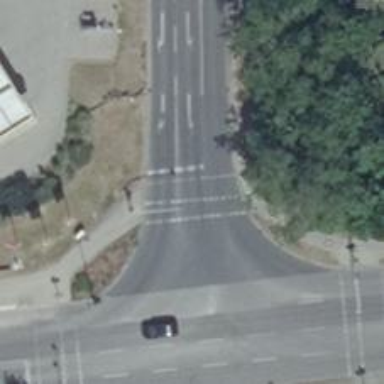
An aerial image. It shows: Road with traffic signals at crossing.